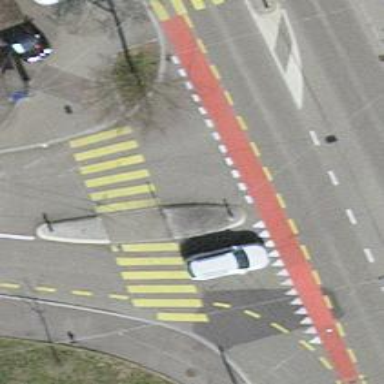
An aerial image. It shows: Uncontrolled zebra crossing with pedestrian island.